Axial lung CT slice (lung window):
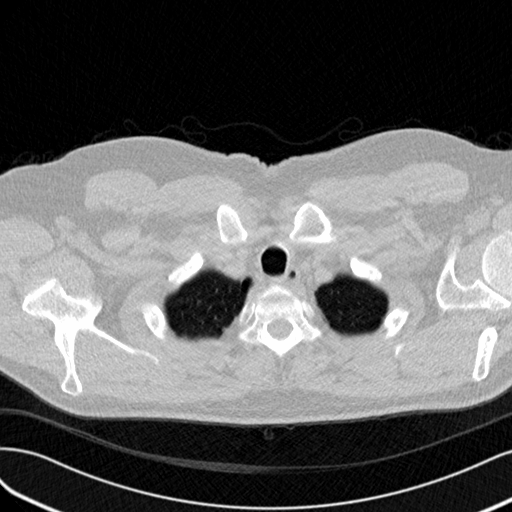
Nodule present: no